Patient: sex M, age 79
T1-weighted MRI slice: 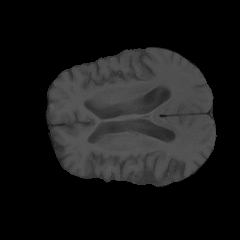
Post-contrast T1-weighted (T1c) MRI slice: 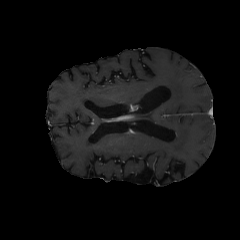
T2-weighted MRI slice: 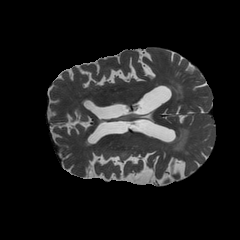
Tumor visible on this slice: yes
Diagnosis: Glioblastoma, IDH-wildtype
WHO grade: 4